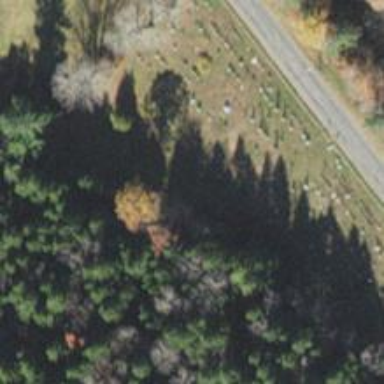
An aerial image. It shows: Cemetery.